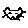
Label: cat